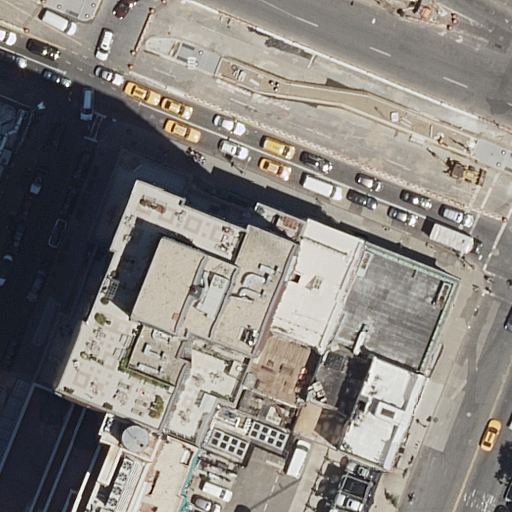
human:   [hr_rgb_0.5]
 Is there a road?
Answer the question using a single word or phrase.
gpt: yes

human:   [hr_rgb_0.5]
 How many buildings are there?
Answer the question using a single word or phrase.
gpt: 8

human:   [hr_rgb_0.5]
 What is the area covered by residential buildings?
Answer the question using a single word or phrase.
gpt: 3865m2

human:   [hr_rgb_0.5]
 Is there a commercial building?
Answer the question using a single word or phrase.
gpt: no

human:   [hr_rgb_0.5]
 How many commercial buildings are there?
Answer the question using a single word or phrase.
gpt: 0

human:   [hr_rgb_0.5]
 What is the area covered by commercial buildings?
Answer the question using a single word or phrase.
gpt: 0m2

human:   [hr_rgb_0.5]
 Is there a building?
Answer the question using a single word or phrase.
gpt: yes

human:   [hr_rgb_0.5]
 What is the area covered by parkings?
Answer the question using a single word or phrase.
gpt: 609m2

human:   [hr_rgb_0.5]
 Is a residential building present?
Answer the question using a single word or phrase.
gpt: yes

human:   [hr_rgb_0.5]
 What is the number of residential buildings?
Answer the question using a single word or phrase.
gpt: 8

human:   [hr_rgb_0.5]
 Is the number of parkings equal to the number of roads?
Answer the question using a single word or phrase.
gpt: no

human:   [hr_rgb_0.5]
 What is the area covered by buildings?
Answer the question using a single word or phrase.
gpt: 3865m2

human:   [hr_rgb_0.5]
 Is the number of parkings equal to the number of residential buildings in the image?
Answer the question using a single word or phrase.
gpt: no

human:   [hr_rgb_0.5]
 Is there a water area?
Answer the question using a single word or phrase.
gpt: no

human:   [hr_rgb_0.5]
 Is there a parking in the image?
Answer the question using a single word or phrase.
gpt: yes

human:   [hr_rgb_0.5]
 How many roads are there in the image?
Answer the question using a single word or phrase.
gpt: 12

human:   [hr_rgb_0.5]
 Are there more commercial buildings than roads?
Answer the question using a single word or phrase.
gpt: no

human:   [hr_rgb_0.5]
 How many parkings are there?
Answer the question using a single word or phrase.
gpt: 1

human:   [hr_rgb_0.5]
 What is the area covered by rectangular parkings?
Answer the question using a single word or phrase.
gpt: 0m2

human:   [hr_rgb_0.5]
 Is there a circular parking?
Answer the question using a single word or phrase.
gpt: no

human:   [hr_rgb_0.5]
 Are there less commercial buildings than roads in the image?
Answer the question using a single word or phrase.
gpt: yes

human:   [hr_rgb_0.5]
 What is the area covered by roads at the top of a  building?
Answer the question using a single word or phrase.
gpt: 0m2

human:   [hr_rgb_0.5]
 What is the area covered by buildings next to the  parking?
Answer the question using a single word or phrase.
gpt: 3865m2

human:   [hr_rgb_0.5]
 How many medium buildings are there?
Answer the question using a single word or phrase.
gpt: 4

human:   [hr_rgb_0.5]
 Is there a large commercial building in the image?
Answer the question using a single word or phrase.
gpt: no

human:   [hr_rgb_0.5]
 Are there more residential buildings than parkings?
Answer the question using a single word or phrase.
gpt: yes

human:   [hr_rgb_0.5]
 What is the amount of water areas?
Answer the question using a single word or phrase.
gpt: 0

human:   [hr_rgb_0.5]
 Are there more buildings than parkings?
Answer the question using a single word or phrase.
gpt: yes

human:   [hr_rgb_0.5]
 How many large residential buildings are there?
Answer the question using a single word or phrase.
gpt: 3

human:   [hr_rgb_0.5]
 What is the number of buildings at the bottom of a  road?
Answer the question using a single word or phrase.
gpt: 8

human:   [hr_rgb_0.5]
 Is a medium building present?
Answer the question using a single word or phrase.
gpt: yes

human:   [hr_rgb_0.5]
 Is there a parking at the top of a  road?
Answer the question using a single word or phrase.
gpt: no

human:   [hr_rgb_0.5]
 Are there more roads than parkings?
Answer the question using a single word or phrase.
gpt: yes

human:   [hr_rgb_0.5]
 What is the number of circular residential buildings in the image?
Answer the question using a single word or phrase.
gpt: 0

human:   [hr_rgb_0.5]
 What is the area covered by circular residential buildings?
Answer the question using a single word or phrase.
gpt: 0m2

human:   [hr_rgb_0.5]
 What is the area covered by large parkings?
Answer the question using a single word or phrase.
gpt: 609m2

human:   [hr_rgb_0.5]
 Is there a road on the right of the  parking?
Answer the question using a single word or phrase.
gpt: yes

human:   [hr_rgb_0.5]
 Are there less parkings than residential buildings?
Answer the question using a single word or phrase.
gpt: yes

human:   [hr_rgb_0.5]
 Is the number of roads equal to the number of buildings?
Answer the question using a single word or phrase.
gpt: no

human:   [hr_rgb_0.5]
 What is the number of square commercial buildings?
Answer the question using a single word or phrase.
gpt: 0

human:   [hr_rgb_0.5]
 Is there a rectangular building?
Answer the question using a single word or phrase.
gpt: yes

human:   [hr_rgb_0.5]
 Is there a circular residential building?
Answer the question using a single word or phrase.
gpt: no

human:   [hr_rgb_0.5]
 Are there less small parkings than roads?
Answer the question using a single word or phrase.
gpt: yes

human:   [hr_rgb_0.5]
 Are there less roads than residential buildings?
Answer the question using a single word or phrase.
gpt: no

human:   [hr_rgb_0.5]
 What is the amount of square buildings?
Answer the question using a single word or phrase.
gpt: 0

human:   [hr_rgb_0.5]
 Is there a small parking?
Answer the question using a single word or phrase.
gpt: no

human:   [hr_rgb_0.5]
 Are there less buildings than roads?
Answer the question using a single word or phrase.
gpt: yes

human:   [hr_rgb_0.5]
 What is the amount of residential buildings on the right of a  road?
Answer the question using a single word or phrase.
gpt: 6

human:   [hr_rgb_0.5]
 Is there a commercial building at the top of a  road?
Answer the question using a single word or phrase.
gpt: no

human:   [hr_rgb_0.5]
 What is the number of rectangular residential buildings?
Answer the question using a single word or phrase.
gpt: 3

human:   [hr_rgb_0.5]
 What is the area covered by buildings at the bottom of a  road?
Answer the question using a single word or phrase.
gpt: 3865m2

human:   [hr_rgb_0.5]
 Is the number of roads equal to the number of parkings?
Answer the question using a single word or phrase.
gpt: no

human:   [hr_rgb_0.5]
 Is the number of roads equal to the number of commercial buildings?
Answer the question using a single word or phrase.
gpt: no

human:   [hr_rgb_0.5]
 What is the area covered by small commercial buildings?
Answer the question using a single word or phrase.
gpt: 0m2

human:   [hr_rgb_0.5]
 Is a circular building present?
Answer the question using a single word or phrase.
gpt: no

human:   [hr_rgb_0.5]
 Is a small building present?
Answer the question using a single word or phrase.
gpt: yes

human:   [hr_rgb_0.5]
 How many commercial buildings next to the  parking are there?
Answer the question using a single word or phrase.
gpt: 0

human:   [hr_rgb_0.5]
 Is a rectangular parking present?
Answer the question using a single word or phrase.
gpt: no

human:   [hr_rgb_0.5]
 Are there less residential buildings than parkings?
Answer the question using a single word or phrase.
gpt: no

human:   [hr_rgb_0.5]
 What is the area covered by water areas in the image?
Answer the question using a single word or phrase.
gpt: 0m2

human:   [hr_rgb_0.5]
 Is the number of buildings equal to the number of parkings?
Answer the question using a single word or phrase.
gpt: no

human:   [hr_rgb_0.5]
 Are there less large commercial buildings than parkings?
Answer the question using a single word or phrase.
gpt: yes

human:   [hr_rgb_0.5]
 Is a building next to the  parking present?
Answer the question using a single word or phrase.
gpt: yes

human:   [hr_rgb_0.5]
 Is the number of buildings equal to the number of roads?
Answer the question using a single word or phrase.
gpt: no